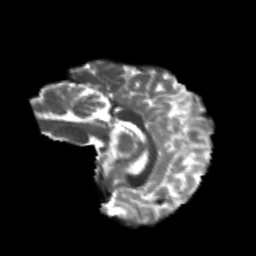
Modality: T2w
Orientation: sagittal
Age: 23
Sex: female
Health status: healthy
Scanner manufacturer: philips
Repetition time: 7.391 s
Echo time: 0.08599 s